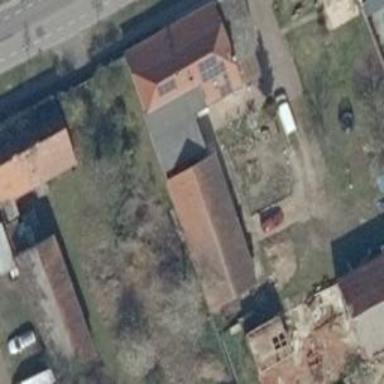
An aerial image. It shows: Simple house.